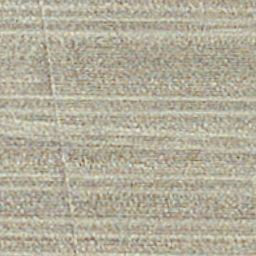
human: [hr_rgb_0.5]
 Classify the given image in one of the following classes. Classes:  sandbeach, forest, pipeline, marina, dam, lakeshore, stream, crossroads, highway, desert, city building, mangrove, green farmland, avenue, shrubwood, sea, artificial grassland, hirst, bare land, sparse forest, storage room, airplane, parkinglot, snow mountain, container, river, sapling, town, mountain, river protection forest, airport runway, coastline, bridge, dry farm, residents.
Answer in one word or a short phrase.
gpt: dry farm